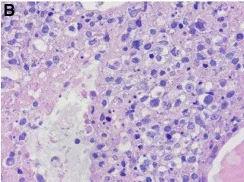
Left nasal cavity biopsy (A,B) demonstrated diffuse infiltration of atypical cells with coarse chromatin, prominent nucleoli by H&E-stain.
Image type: pathology (h&e)